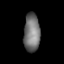
Tissue: lung
Cell type: Endothelial cells
Senescence score: 0.575
Nuclear area (px): 607
Mean DAPI intensity: 114.577